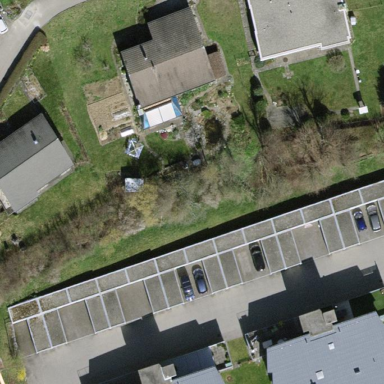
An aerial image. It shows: Group of garages.